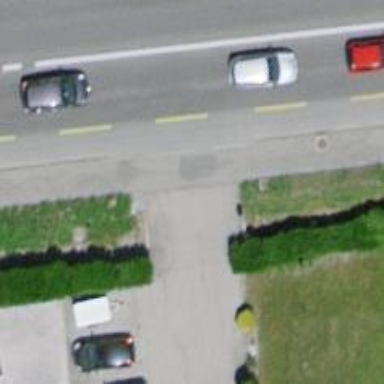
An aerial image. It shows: Unmarked crossing on the road.